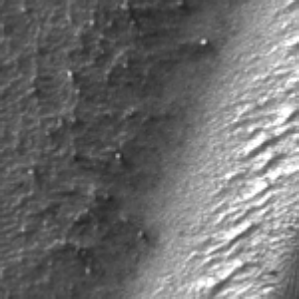
Label: frost